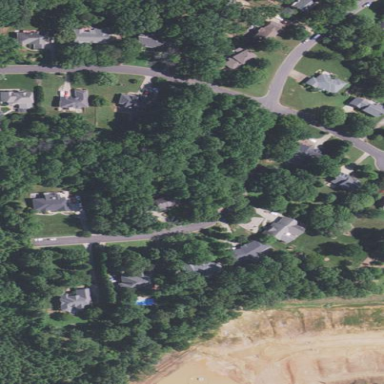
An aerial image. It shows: This residential area consists of single-family homes.